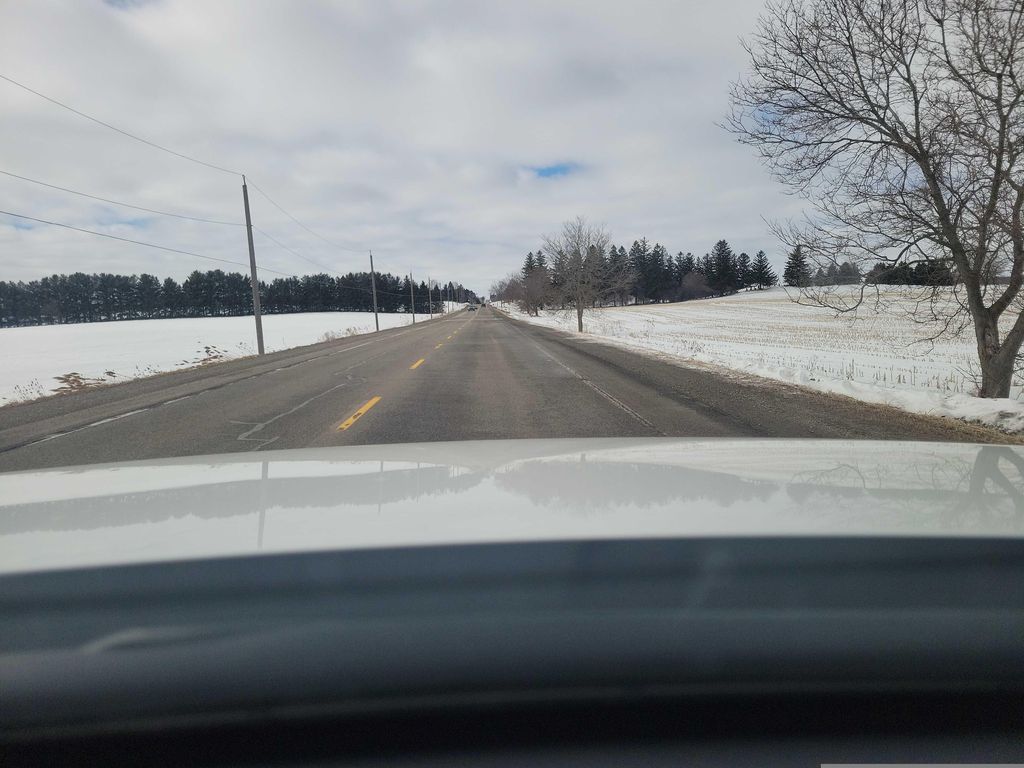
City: kitchener-waterloo